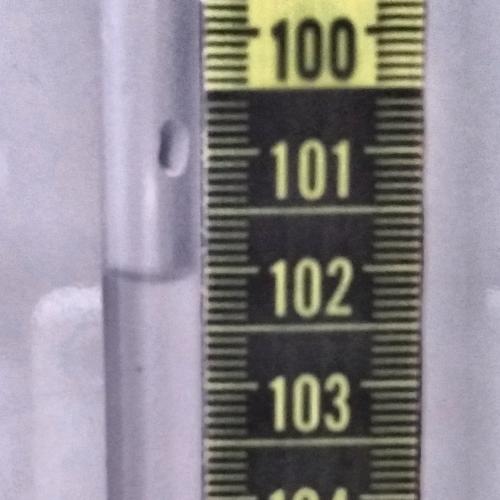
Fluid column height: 102.1 cm